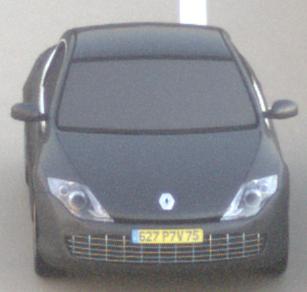
Make: Renault
Model: Laguna Coupé TCe 170
Detailed model: Laguna (III) Coupé
Model produced from: 2010/11
Model produced until: 2011/05
Doors: 2
Color: gray
Road condition: dry road
Daytime: sunrise or sunset
Contrast: low contrast